Question: I am going to find a appropriate function in order to obtain accurate similarity between two persons according to their favourites.
for instance persons are connected to tags and their desire to each tags will be kept on the edge of tag nodes as a numeric values. I want to recommend similar persons to each persons.
I have found two solutions:
1. Cosine Similarity
There is Cosine function in Neo4j that just accept one input while in above function I need to pass vectores to this formula. Such as:
for "a": a=[10, 20, 45] each number indicates person's desire to each tag.
for "b": b=[20, 50, 70]
1. Pearson Correlation
When I was surfing on the net and your documentation I found:
<URL>

My question is what is your logic behind this formula?
What is difference between r and H?
Because at the first glance I think H1 or H2 are always equals one. Unless I should consider the rest of the graph.
Thank you in advanced for any helps.
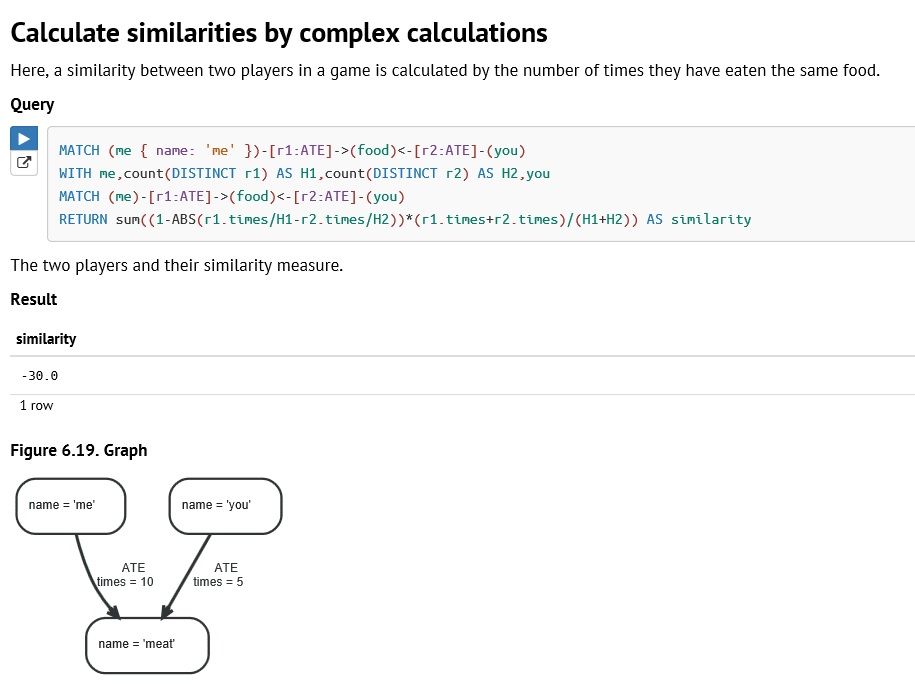
Answer: I think the purpose of 'H1' and 'H2' are to normalize the results of the 'times' property (the number of times the user ate the food) across food types. You can experiment with this example in this <URL>
Since you mention other similarity measures you might be interested in this GraphGist, <URL>. It has some simple examples of calculating Pearson correlation and Jaccard similarity using Cypher.